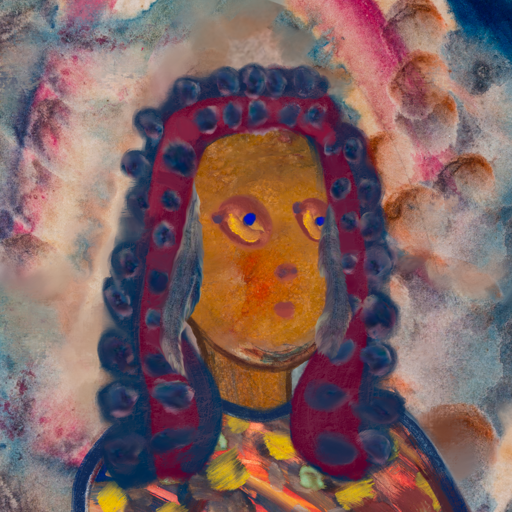
Background: Rupkatha, Head And Neck Side: Pipe, Face Side: Mother_And_Son_Son, Bust: Mother_And_Son_Mother, Hair Side: Hill_Girl, Head Accessory: Blank, Second Necklace: Blank, Necklace: Blank, Baby: Blank